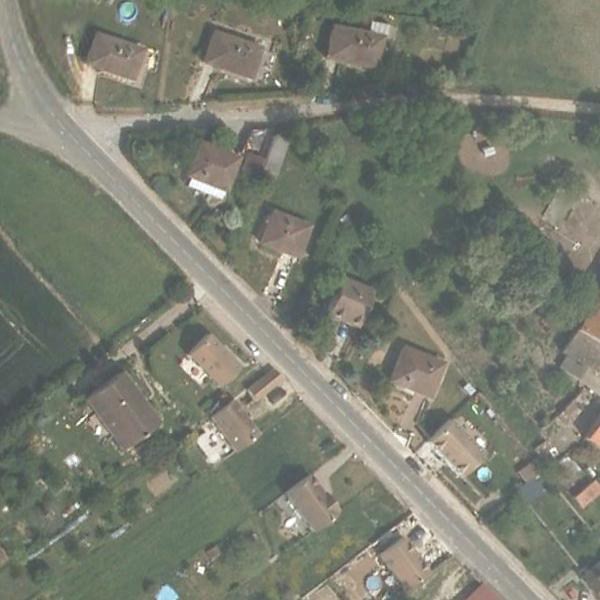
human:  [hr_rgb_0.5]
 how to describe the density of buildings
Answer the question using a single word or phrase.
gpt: medium